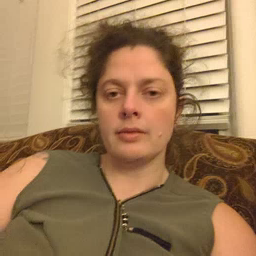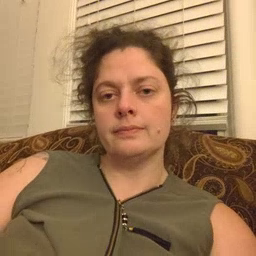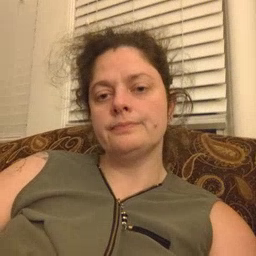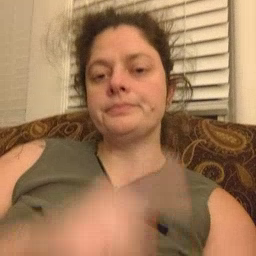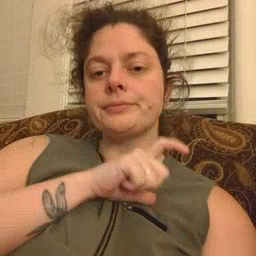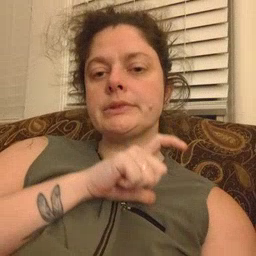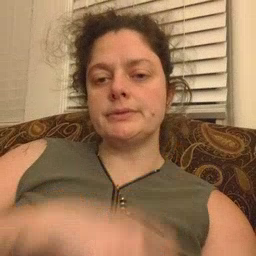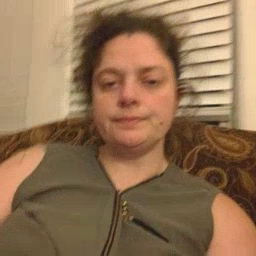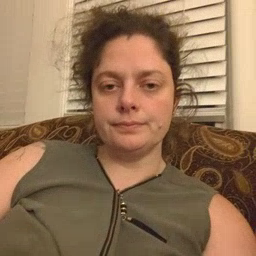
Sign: police